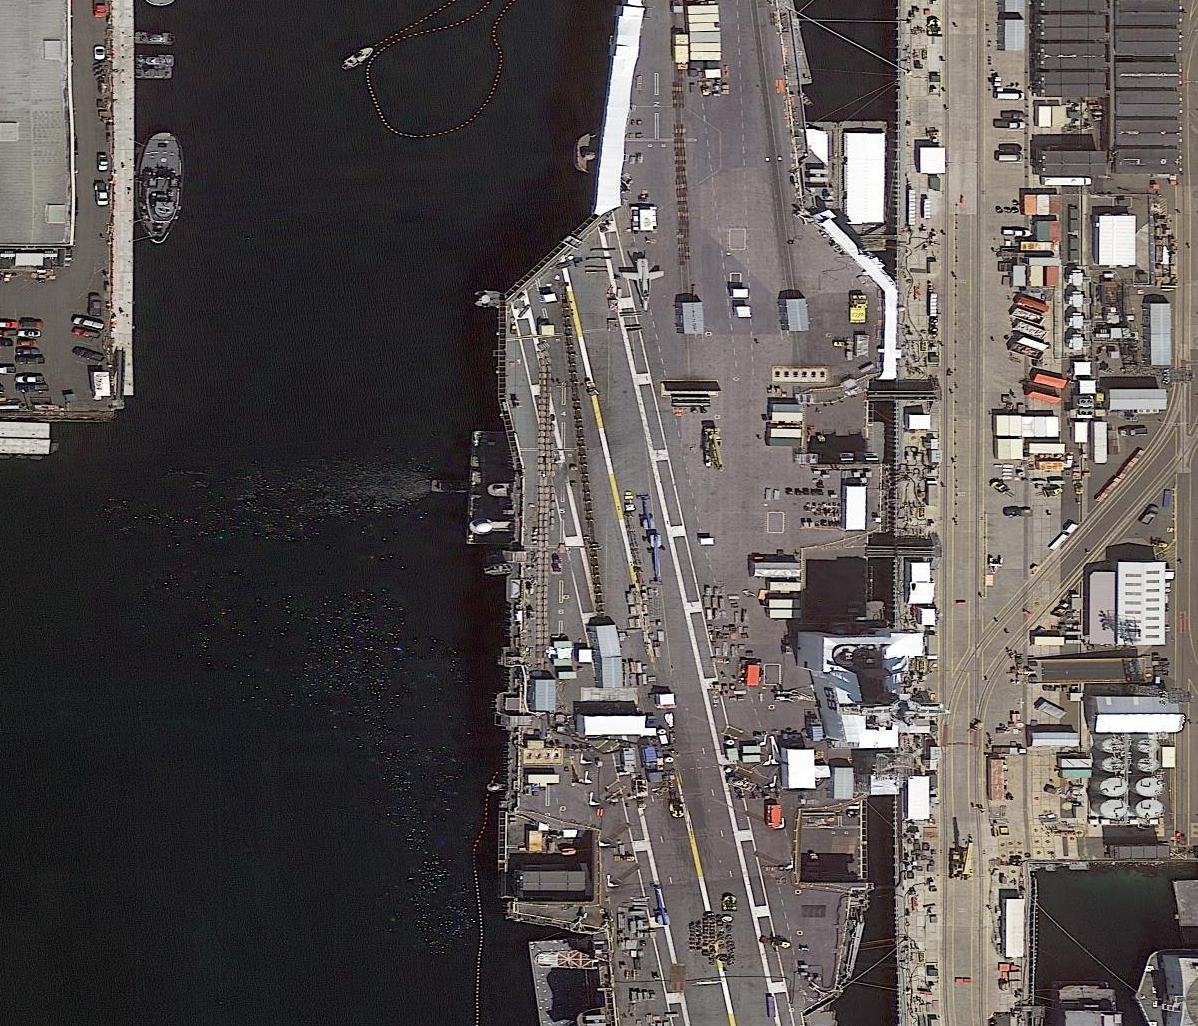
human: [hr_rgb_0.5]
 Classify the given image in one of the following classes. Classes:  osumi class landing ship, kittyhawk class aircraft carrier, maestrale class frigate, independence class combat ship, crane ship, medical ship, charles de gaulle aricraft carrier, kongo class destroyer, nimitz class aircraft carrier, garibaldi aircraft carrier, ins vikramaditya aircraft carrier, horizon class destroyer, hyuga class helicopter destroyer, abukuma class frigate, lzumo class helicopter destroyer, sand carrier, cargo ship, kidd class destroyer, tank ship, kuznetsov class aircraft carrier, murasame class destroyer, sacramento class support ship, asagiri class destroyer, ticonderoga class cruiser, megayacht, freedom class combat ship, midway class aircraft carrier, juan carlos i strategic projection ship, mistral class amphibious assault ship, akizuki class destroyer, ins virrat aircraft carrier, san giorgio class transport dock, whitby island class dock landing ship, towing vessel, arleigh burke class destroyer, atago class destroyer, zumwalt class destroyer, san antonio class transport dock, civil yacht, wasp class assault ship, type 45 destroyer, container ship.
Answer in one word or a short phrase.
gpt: Nimitz class aircraft carrier